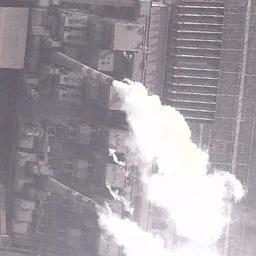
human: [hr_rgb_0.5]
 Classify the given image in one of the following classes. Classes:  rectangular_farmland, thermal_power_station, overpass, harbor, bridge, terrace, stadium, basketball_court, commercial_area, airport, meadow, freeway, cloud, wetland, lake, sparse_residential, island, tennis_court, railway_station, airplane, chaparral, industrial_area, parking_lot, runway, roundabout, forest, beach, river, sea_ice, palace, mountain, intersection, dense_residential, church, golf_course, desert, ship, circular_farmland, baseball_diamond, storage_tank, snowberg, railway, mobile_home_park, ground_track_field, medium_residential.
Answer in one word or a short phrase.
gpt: thermal_power_station